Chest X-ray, PA view. Patient: 25 years old, sex M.
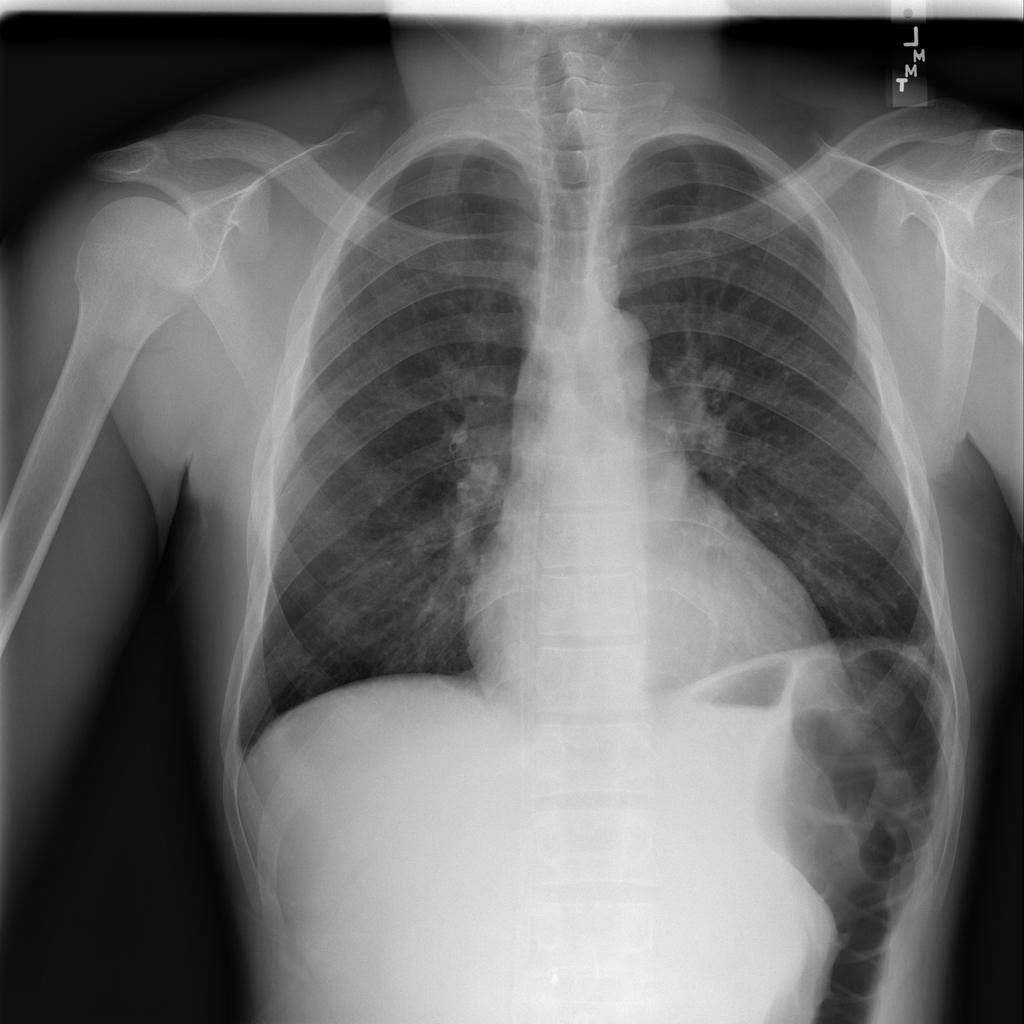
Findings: Infiltration